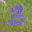
Label: 3